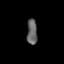
Tissue: prostate
Cell type: Myeloid cells
Senescence score: 0.8446
Nuclear area (px): 251
Mean DAPI intensity: 101.335